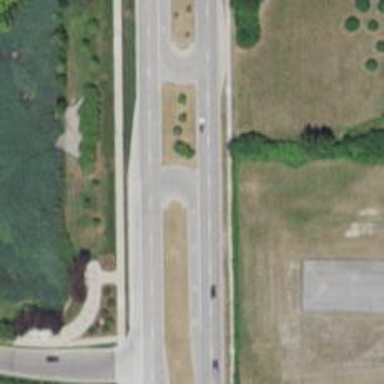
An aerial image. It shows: Secondary link road.